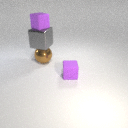
large gray metal cube below small purple rubber cube